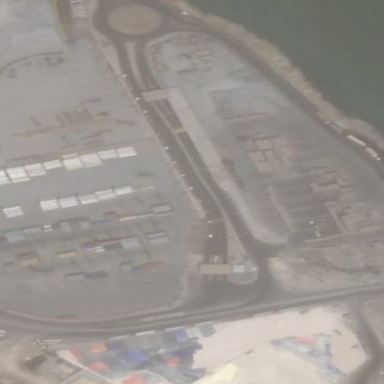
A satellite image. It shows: Industrial area that serves as cargo port specializing in containers. This area is container terminal.